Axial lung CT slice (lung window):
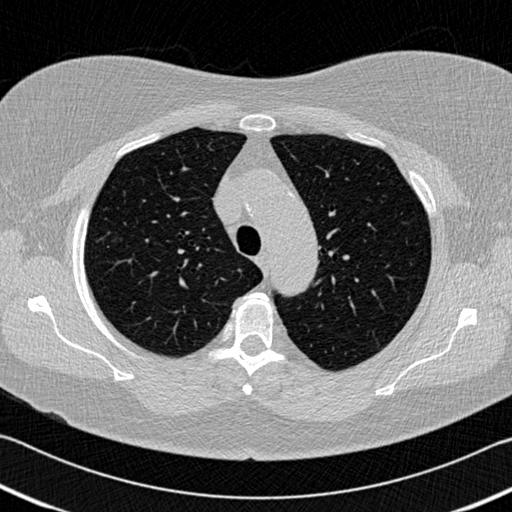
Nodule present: no